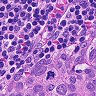
Metastatic tissue present: no